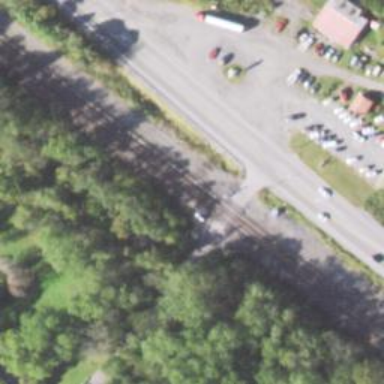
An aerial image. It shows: Level crossing with lights and barriers.